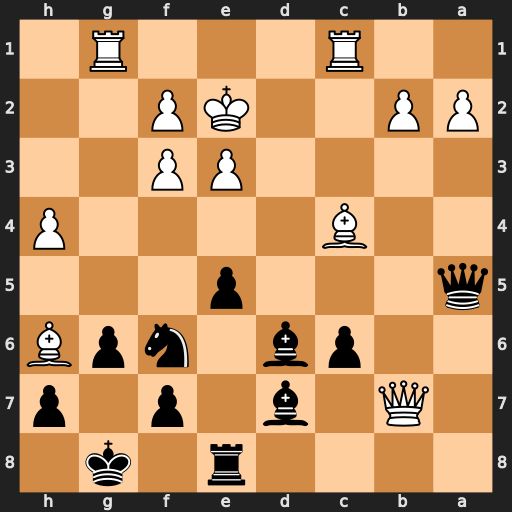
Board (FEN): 4r1k1/1Q1b1p1p/2pb1npB/q3p3/2B4P/4PP2/PP2KP2/2R3R1
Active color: b
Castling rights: -
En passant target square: -
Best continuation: Rb8 Qxb8+ Bxb8